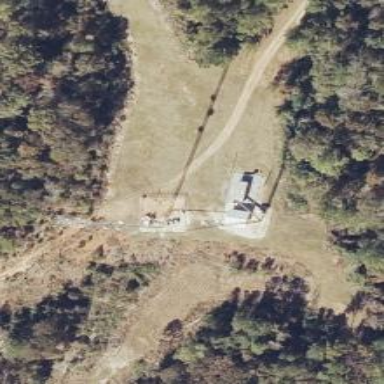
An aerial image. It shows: Communication mast tower.